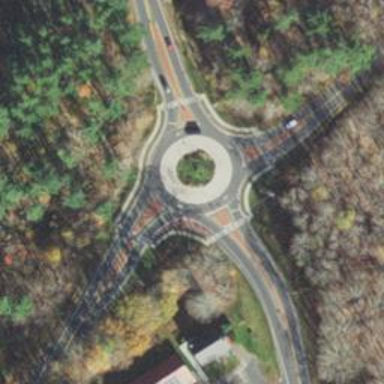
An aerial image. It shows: Secondary road around roundabout.